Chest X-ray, PA view. Patient: 14 years old, sex M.
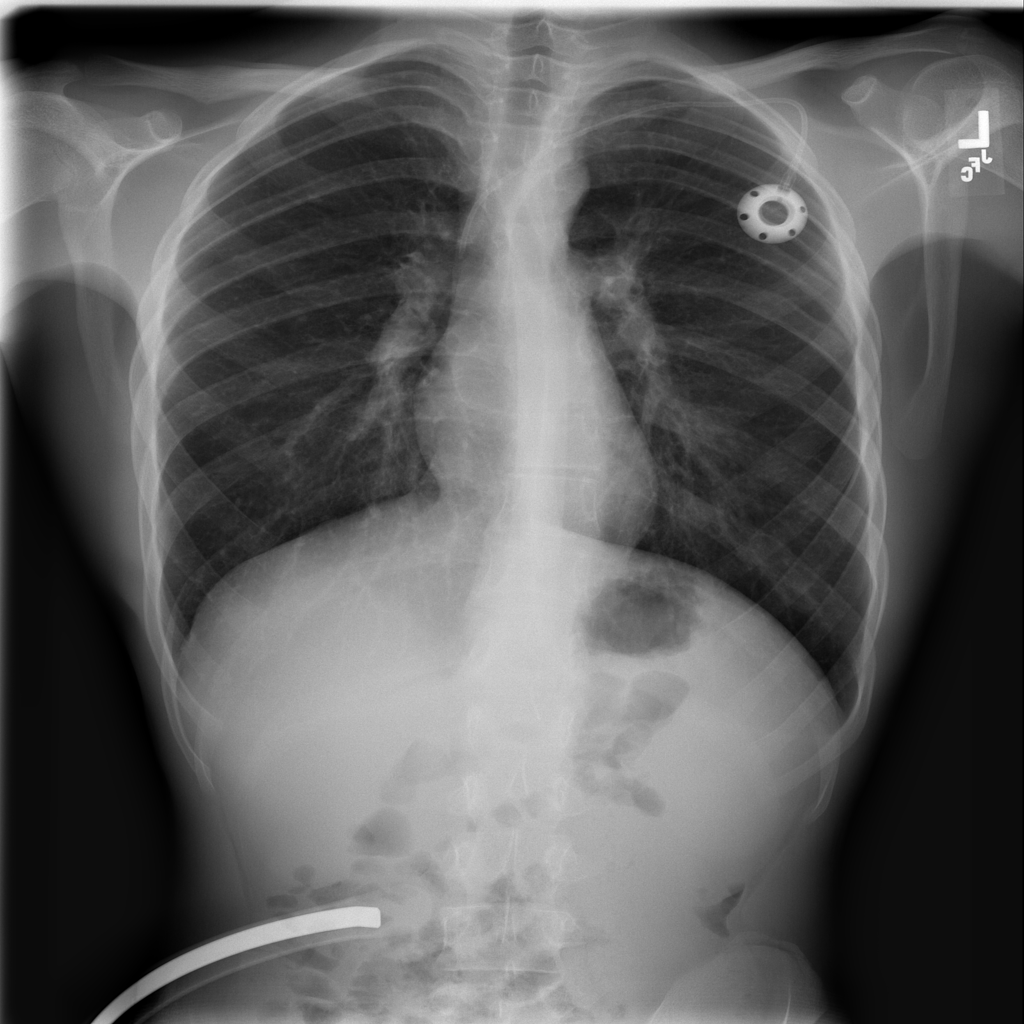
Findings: No Finding